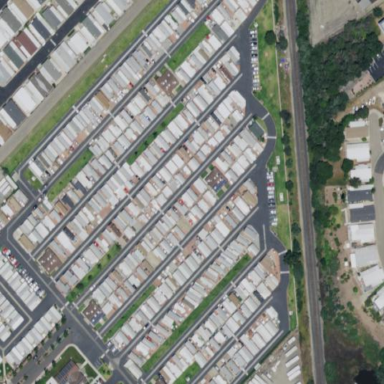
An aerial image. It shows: Residential area designated for mobile homes - mobile home park.